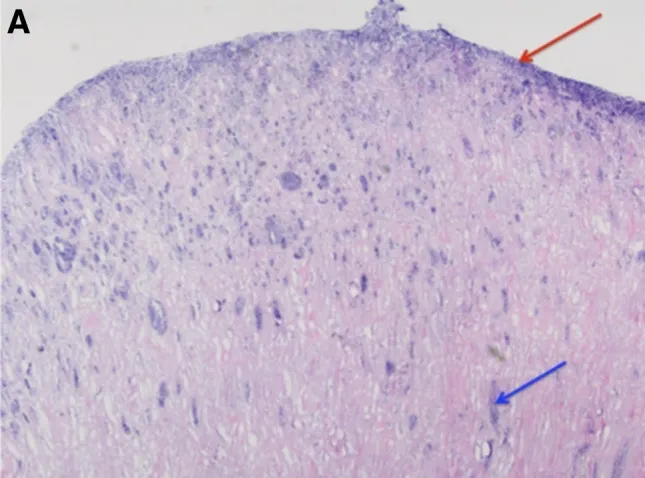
Final pathology analysis showing (A) duct-like structures filled with inflammatory and microbial cells (blue arrow) and microbial overgrowth (red arrow).
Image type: pathology (h&e)